Field crop: maize
Growth stage: 2
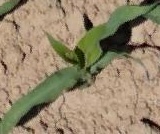
Species: maize